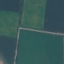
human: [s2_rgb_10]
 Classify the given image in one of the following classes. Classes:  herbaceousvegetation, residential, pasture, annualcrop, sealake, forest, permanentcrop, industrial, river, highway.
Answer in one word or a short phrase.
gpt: AnnualCrop